Question: This code prices bonds according to the <URL> function. How do I get Matlab to ignore NaN values in the CleanPrice vector when a date is selected for which some bonds have a NaN entry for a missing price. How can I get it to ignore that bond altogether when deriving the zero curve? It seems many solutions to NaNs resort to interpolation or setting to zero, but this will lead to an erroneous curve.
'''
Maturity=gcm3.data.CouponandMaturity(1:36,2);
[r,c]=find(gcm3.data.CleanPrice==datenum('11-May-2012'));
row=r
SettleDate=gcm3.data.CouponandMaturity(row,3);
Settle = repmat(SettleDate,[length(Maturity) 1]);
CleanPrices =transpose(gcm3.data.CleanPrice(row,2:end));
CouponRate = gcm3.data.CouponandMaturity(1:36,1);
Instruments = [Settle Maturity CleanPrices CouponRate];
PlottingPoints = gcm3.data.CouponandMaturity(1,2):gcm3.data.CouponandMaturity(36,2);
Yield = bndyield(CleanPrices,CouponRate,Settle,Maturity);
SvenssonModel = IRFunctionCurve.fitSvensson('Zero',SettleDate,Instruments)
ParYield=SvenssonModel.getParYields(Maturity);
'''
The Data looks like this where each column is a bond, column 1 is the dates and the elements the clean price. As you can see, the first part of the data contains lots of NaNs for bonds yet to have prices. After a point all bonds have prices but unfortunately there are instances where one or two day's prices are missing.
Ideally, if a NaN is present I would like it to ignore that bond on that date if possible as the more curves generated (irrespective of number of bonds used) the better. If this is not possible then ignoring that date is an option but will result in many curves not generating.

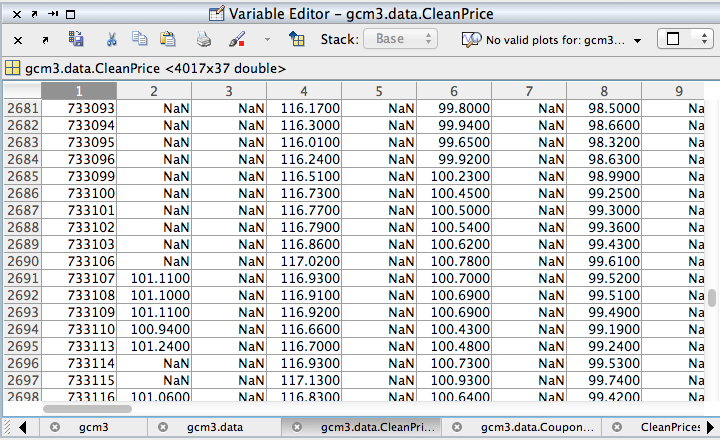
Answer: This is a general solution to your problem. I don't have that toolbox on my work computer so I can't test whether it works with the IRFunctionCurve.fitSvensson command
'''
[row,~]=find(gcm3.data.CleanPrice(:,1)==datenum('11-May-2012'));
col_set=find(~isnan(gcm3.data.CleanPrice(row,2:end)));
CleanPrices=transpose(gcm3.data.CleanPrice(row,col));
'''